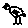
Label: bird